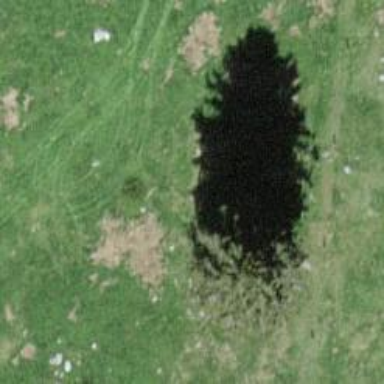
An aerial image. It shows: Needle-leaved tree in nature.